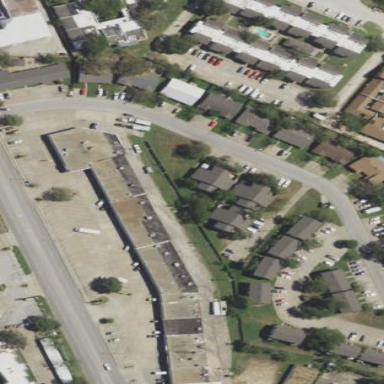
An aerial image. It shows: Commercial building.